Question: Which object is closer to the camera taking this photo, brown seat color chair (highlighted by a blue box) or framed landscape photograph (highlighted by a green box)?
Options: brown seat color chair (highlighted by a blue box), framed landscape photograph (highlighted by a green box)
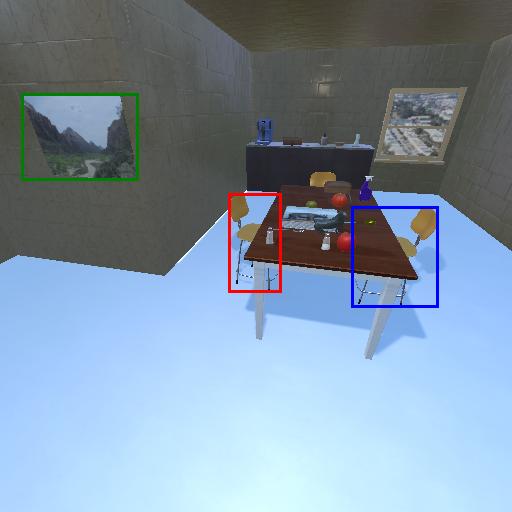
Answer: brown seat color chair (highlighted by a blue box)